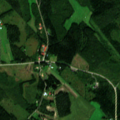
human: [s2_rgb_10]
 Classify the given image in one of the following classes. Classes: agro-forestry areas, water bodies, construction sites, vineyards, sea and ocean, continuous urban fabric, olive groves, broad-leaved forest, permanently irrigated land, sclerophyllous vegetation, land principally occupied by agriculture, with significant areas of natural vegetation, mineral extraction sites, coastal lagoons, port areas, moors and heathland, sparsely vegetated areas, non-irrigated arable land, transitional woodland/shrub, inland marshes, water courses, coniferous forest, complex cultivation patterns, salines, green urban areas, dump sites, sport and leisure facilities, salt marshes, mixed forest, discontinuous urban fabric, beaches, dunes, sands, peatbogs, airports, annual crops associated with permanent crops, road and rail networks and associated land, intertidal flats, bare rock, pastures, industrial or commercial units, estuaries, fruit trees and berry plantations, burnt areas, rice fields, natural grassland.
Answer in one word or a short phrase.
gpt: non-irrigated arable land, land principally occupied by agriculture, with significant areas of natural vegetation, coniferous forest, mixed forest, transitional woodland/shrub